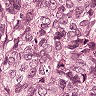
Metastatic tissue present: yes